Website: ulta-beauty
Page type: newsletter-management
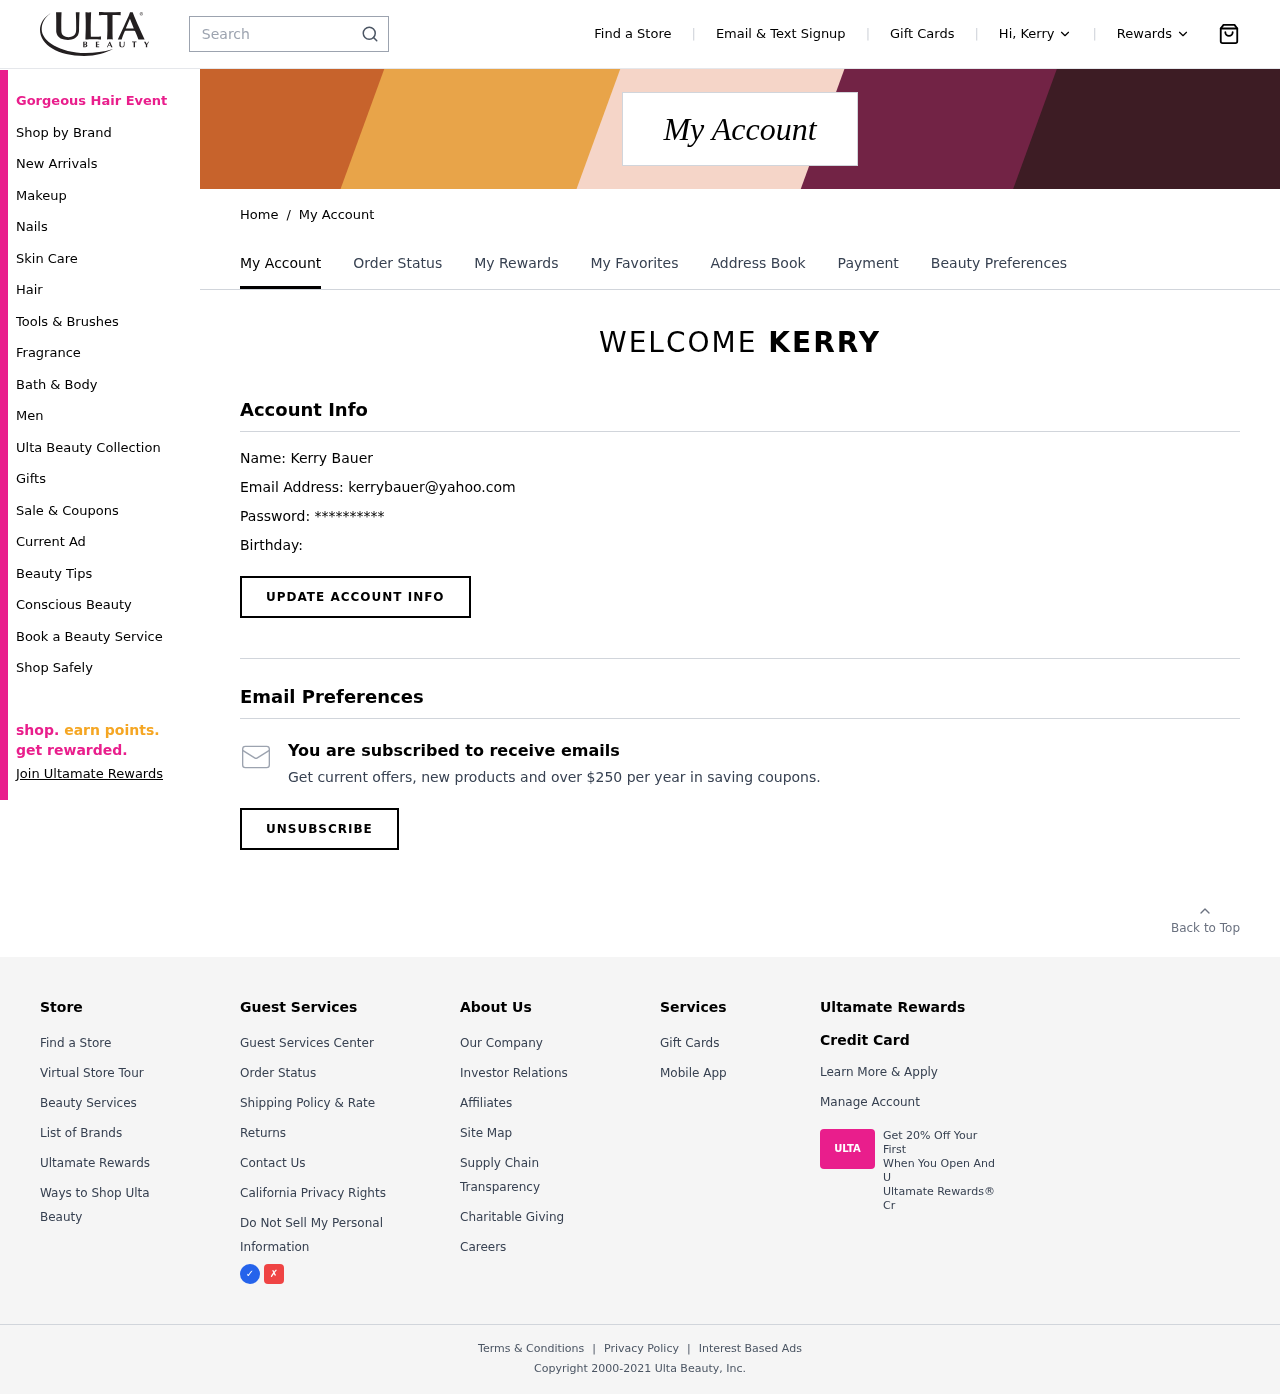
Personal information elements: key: PII_EMAIL
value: kerrybauer@yahoo.com
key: PII_FIRSTNAME
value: Kerry
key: PII_FIRSTNAME
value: KERRY
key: PII_FULLNAME
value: Kerry Bauer
Search elements: key: HEADER_SEARCH
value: Search